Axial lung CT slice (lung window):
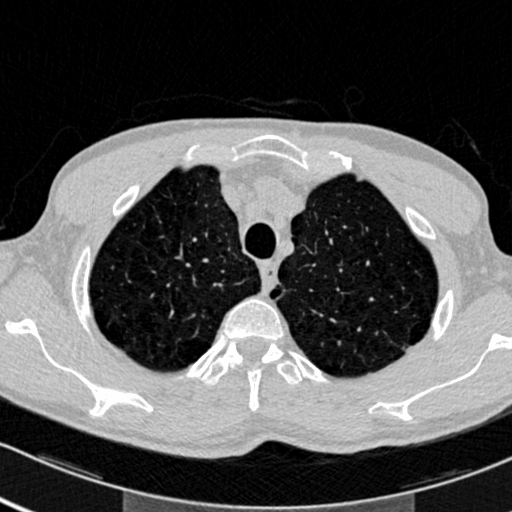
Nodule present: no